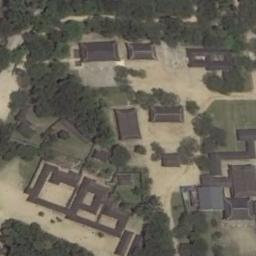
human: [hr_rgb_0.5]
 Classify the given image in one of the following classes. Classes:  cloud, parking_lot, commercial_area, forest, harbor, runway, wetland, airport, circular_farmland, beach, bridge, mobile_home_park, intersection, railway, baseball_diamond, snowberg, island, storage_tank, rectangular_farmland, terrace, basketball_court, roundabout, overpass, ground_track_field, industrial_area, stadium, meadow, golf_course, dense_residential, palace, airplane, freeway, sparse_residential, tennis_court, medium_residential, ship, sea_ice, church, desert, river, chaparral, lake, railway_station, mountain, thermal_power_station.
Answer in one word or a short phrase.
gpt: palace